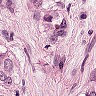
Metastatic tissue present: yes